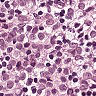
Metastatic tissue present: yes